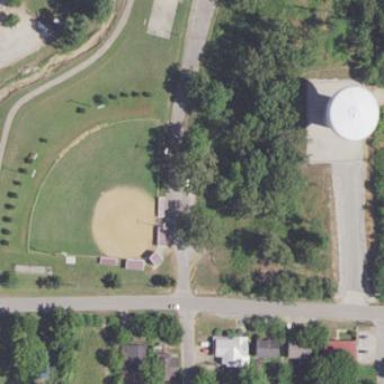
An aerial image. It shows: Baseball pitch for leisure and sports activities.